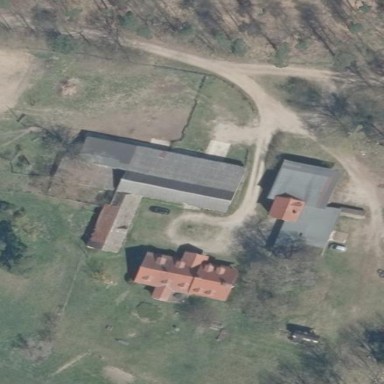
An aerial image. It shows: Farmyard area.